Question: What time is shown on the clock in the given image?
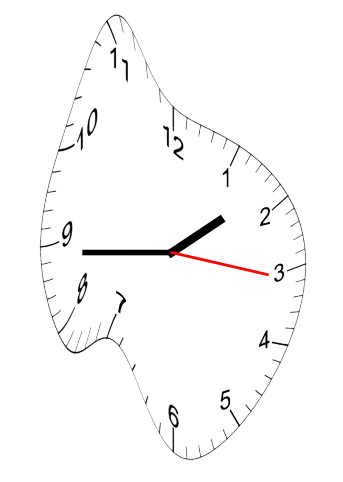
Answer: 01:44:16